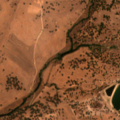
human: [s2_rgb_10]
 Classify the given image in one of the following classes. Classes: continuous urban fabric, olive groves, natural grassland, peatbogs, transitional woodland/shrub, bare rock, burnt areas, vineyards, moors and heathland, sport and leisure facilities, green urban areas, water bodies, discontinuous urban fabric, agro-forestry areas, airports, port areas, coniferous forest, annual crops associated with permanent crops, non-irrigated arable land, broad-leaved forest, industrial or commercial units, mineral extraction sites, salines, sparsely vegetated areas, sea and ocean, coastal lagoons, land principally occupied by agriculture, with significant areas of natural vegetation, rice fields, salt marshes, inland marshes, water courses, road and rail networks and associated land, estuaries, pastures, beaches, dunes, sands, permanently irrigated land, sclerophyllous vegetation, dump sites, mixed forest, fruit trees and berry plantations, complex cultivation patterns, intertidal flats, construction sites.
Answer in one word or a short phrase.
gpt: pastures, agro-forestry areas